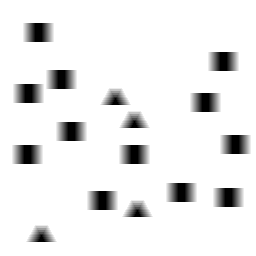
Squares: 12
Triangles: 4
Stars: 0
Total shapes: 16